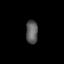
Tissue: lung
Cell type: Endothelial cells
Senescence score: 0.5897
Nuclear area (px): 275
Mean DAPI intensity: 92.727